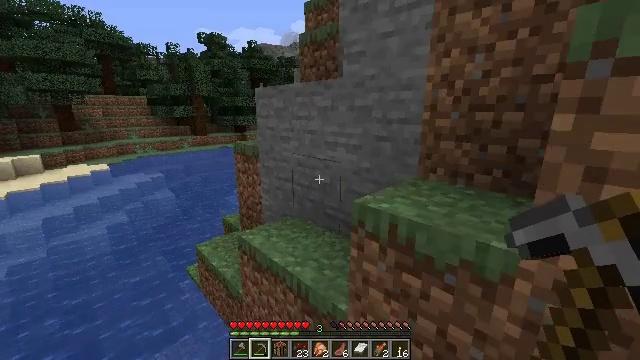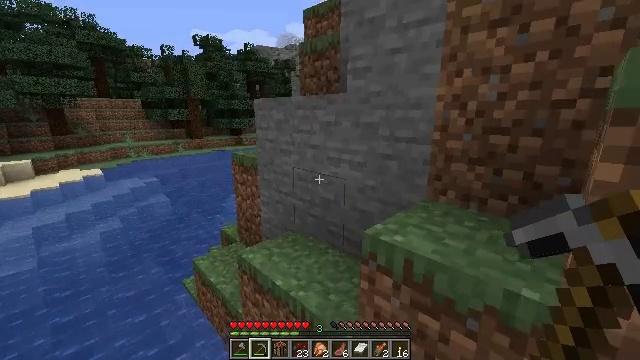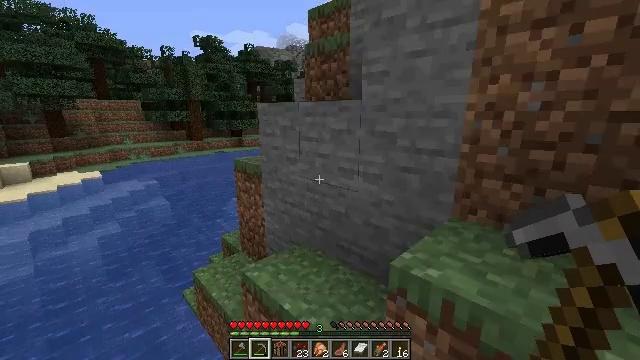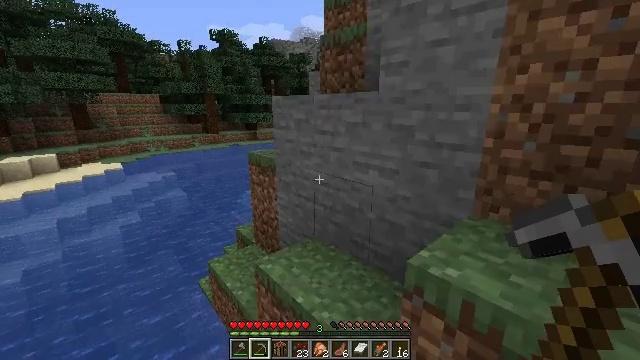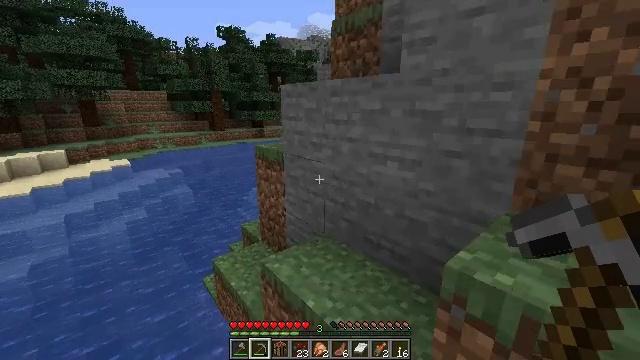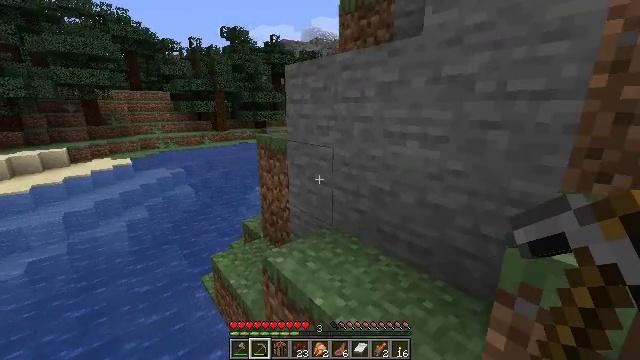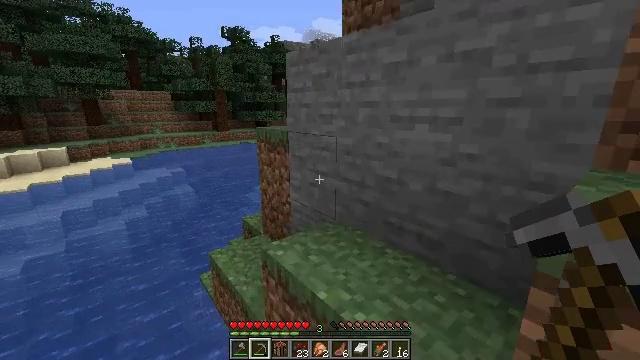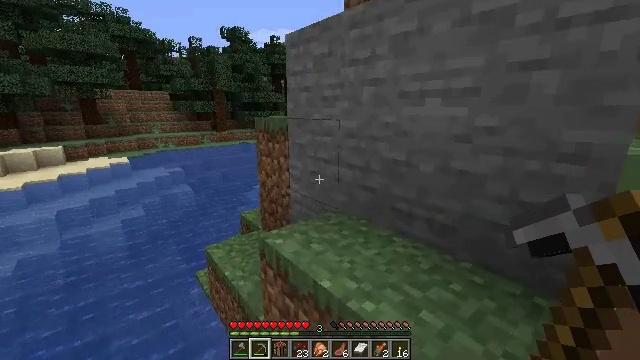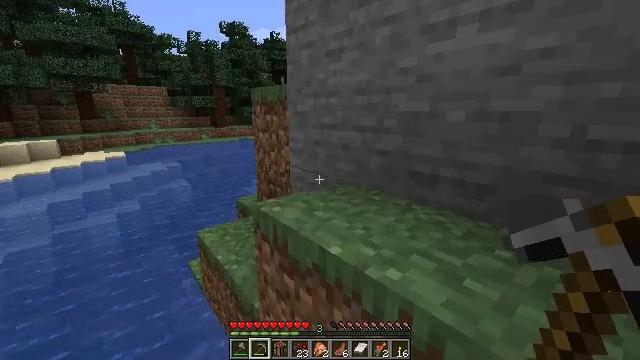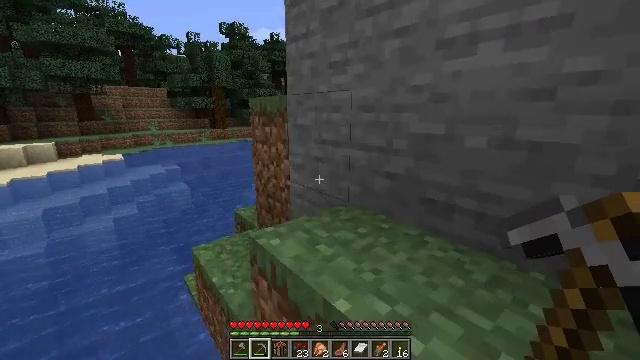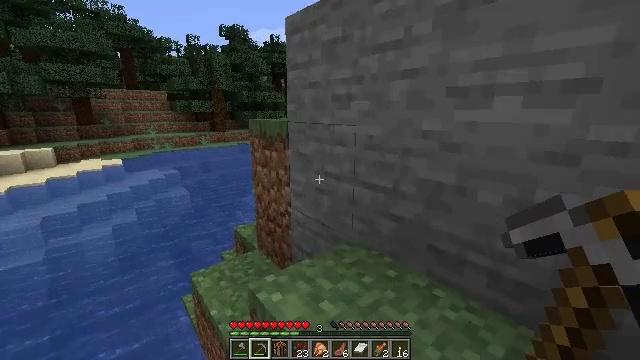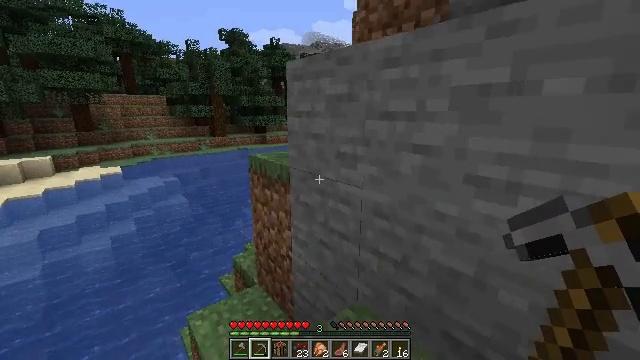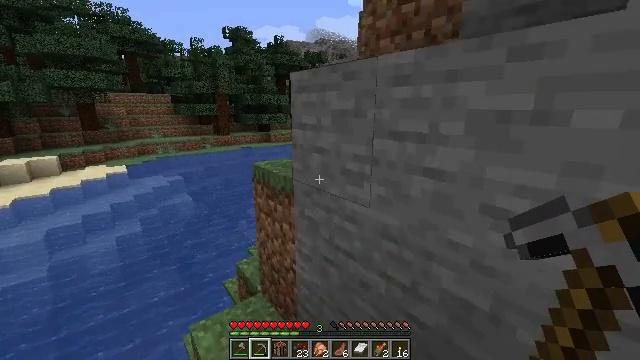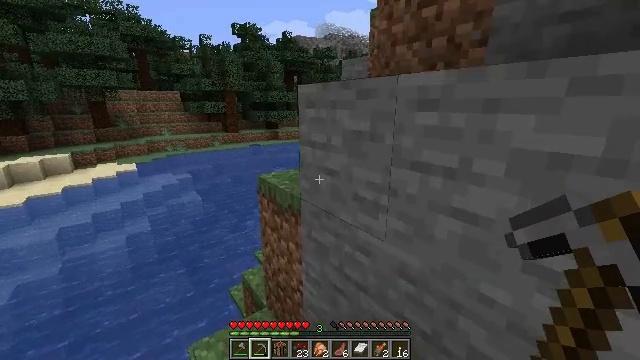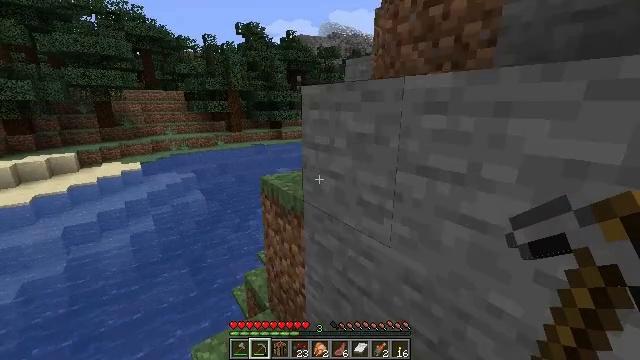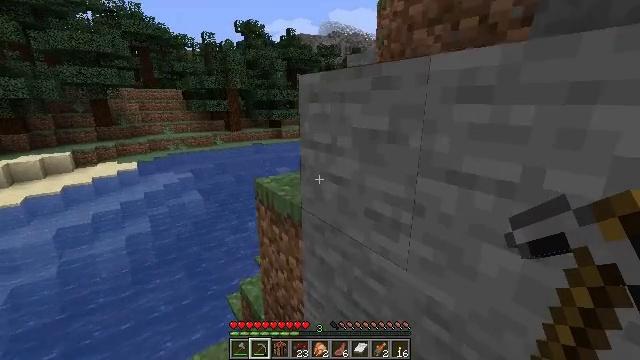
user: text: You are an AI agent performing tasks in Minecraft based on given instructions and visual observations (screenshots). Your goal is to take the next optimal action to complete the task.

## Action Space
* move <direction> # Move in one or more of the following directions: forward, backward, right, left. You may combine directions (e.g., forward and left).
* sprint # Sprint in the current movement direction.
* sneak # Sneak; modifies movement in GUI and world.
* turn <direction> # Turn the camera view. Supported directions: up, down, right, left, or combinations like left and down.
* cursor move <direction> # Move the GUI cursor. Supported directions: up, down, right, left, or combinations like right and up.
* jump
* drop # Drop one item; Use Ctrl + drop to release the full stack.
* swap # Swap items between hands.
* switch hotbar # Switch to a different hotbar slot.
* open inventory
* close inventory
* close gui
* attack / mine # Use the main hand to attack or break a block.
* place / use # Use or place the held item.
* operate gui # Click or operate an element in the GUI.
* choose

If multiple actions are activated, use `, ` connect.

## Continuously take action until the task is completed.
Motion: motion action
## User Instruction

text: Break the dandelion to obtain it.
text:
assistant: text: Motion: move forward, jump
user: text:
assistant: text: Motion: move forward, jump
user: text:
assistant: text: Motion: move forward, turn left and down, jump
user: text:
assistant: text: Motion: move forward, turn left, jump
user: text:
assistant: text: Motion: move forward, jump
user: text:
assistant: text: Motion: move forward, jump
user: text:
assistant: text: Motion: move forward, jump
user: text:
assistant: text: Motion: move forward, jump
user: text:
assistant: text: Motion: move forward, jump
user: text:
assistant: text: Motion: move forward, jump
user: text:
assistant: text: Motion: move forward, jump
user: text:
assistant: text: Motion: move forward, jump
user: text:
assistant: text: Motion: move forward, turn left, jump
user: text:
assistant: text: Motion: move forward, jump
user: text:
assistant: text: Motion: move forward, jump
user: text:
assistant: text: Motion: move forward, jump
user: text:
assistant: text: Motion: move forward, jump
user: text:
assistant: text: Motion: move forward, jump
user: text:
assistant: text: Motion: move forward, jump
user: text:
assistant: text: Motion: move forward, jump
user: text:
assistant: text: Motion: move forward and move left, turn right, jump
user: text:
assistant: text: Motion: move forward and move left, turn right, jump
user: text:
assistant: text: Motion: move forward and move left, turn right and up, jump
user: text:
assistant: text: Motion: move forward and move left, turn right and up, jump
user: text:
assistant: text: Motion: move forward, jump
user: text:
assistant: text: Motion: move forward, jump
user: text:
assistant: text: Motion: move forward, jump
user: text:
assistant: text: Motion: move forward, jump
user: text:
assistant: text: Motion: move forward, jump
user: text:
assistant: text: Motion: move forward, jump